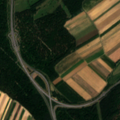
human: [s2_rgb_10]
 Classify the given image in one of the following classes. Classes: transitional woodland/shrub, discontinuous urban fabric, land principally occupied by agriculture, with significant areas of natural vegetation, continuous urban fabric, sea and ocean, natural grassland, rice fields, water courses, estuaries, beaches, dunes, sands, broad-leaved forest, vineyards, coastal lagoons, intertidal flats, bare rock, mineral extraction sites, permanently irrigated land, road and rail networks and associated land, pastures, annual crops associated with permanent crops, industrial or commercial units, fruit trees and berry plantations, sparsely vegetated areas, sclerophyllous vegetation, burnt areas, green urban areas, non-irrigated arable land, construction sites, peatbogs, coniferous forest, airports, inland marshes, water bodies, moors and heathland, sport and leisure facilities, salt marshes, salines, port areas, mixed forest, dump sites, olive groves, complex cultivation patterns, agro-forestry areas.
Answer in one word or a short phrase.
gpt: non-irrigated arable land, pastures, mixed forest